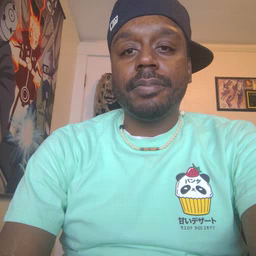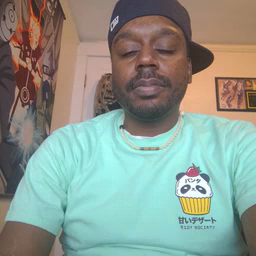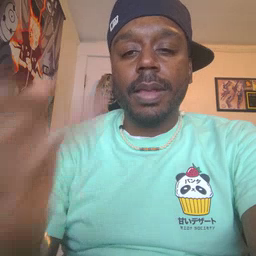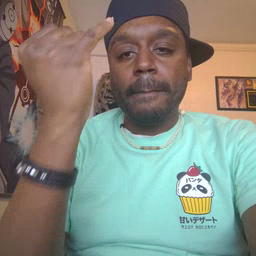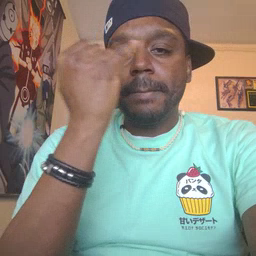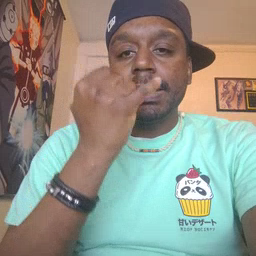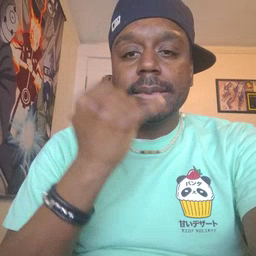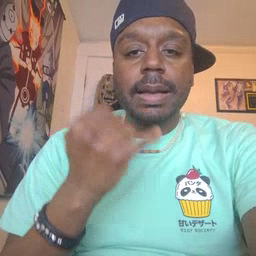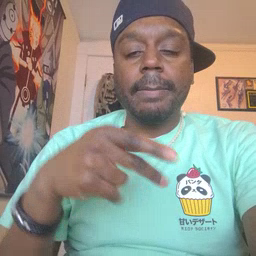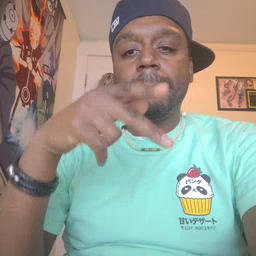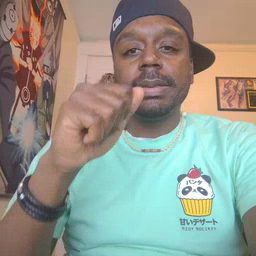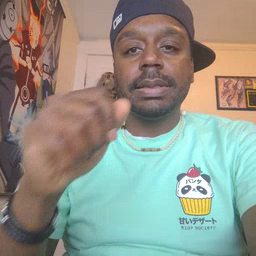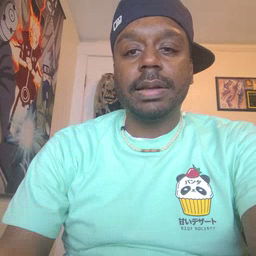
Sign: pizza